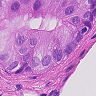
Metastatic tissue present: yes